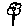
Label: flower